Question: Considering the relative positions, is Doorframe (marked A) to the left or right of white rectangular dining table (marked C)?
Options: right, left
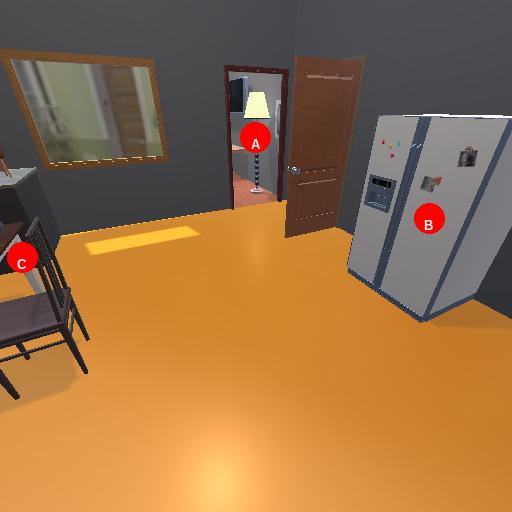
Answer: right